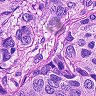
Metastatic tissue present: yes